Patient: sex M, age 55
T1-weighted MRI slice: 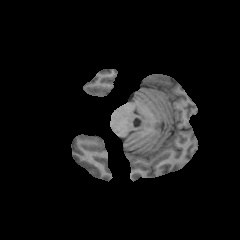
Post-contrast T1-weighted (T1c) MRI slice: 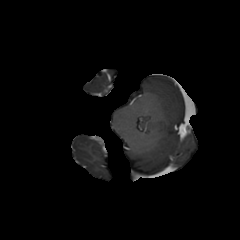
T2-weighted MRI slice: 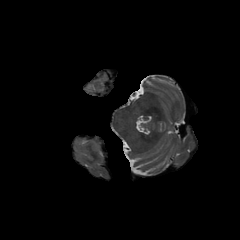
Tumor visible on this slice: no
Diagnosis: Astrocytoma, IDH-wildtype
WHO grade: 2